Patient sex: M
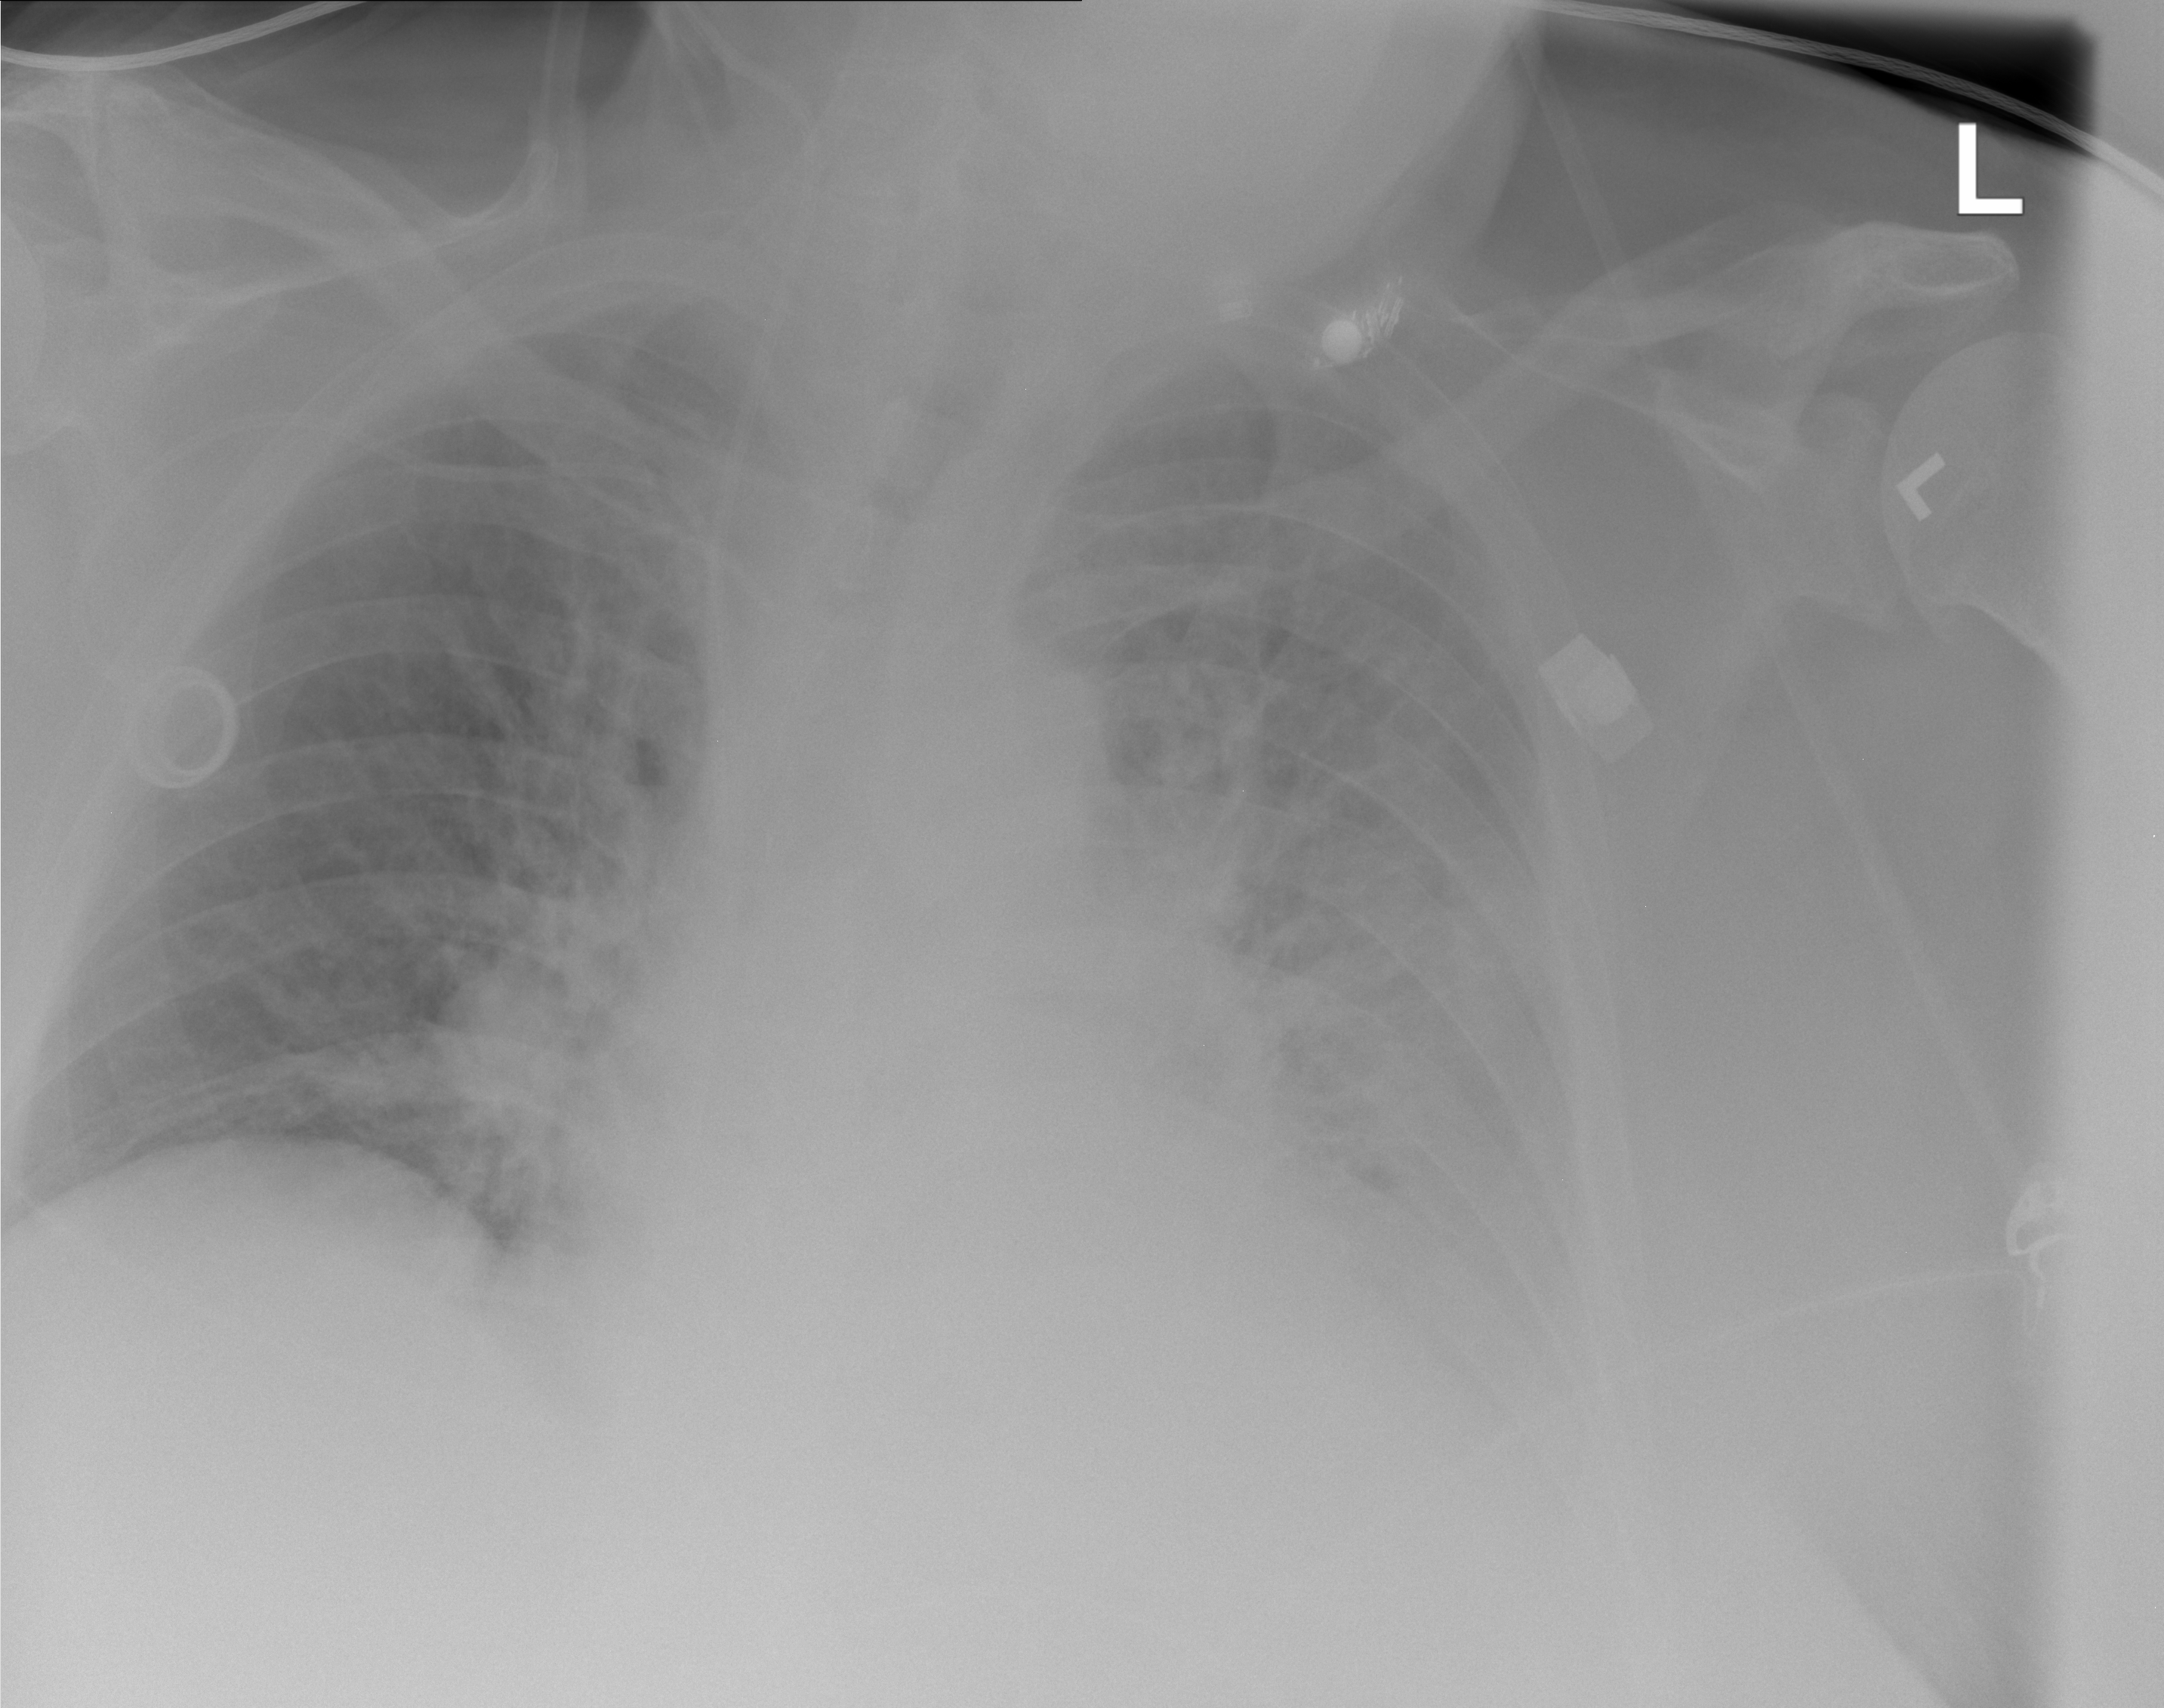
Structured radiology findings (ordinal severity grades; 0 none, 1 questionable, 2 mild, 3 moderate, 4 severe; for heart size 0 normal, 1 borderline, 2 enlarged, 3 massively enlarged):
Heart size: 2
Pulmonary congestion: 2
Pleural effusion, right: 0
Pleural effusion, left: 2
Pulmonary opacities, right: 1
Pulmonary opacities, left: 1
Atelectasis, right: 2
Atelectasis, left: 2